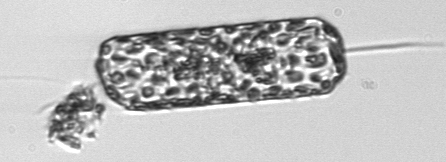
Label: Ditylum_brightwellii